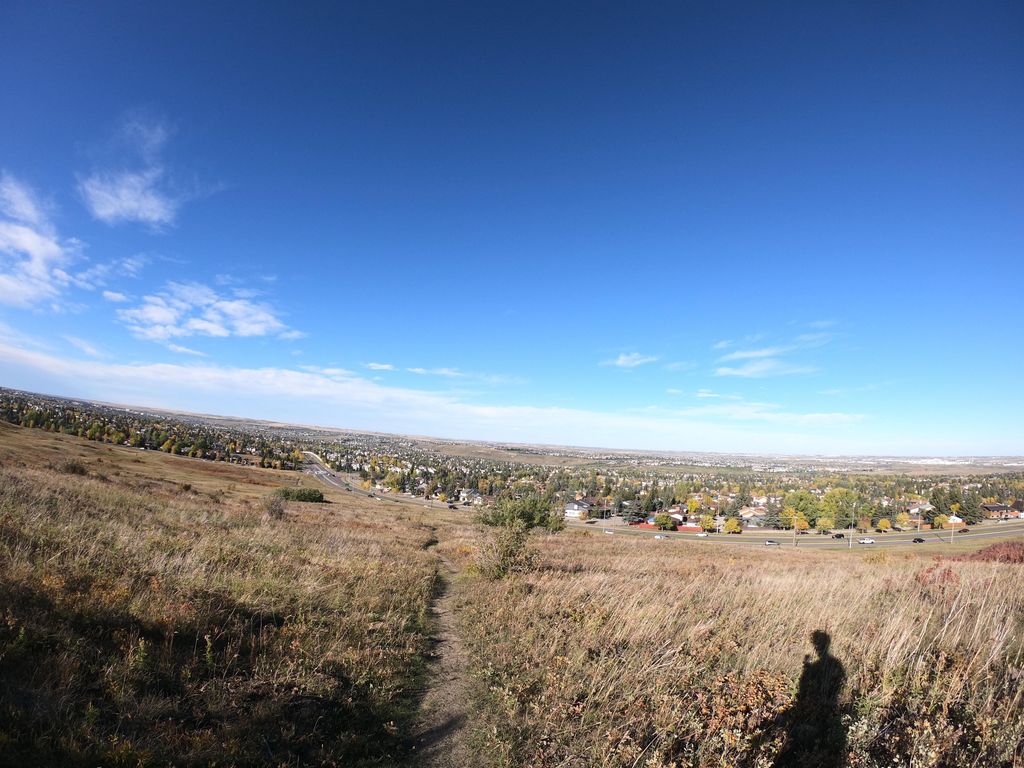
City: calgary